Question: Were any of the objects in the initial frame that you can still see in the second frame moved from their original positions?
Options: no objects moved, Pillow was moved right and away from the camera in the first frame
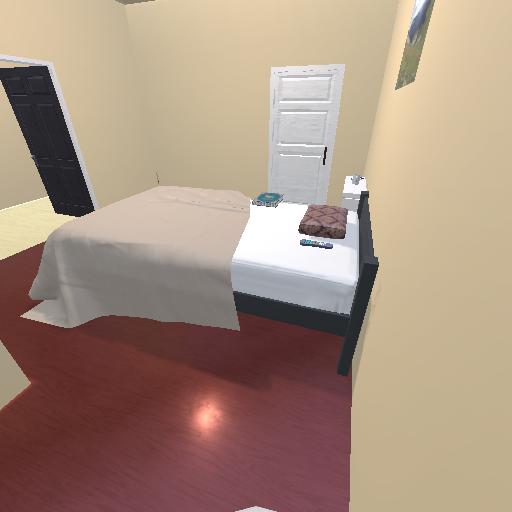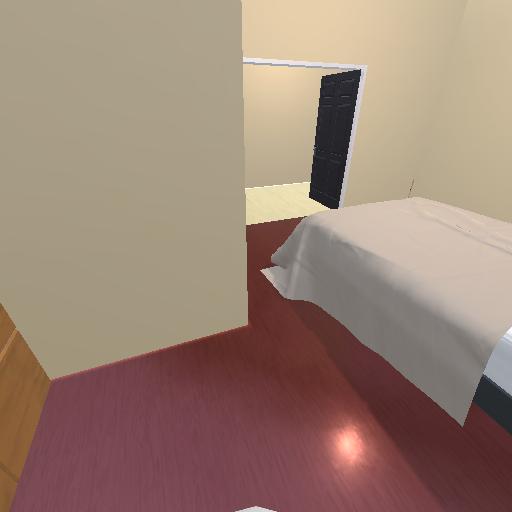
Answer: no objects moved